Aerial crown-view tile of a tropical tree (Barro Colorado Island, Panama), acquired 20250915:
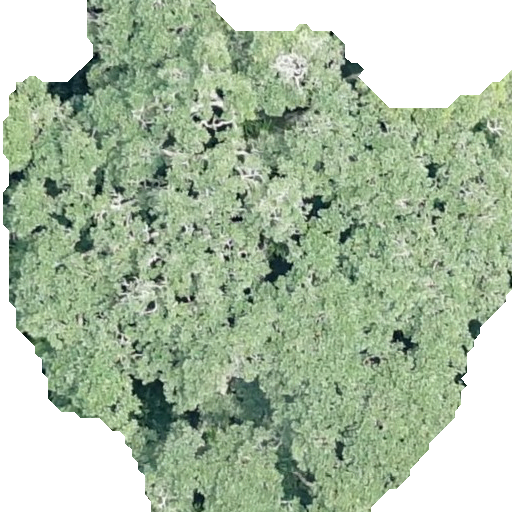
Species: Ficus insipida
GBIF accepted scientific name: Ficus insipida
Crown area: 315.367 m²